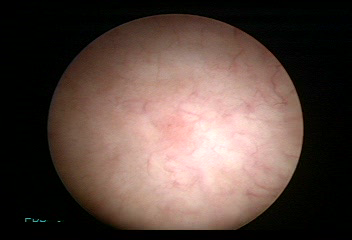
Modality: WLC
Class: Normal mucosa
Bladder cancer association: No